Question: I have a table which looks like <URL>

I want to remove the spacing between each set of "Previous" and "Current" cells, but retain it between rows and other columns. Is this possible?
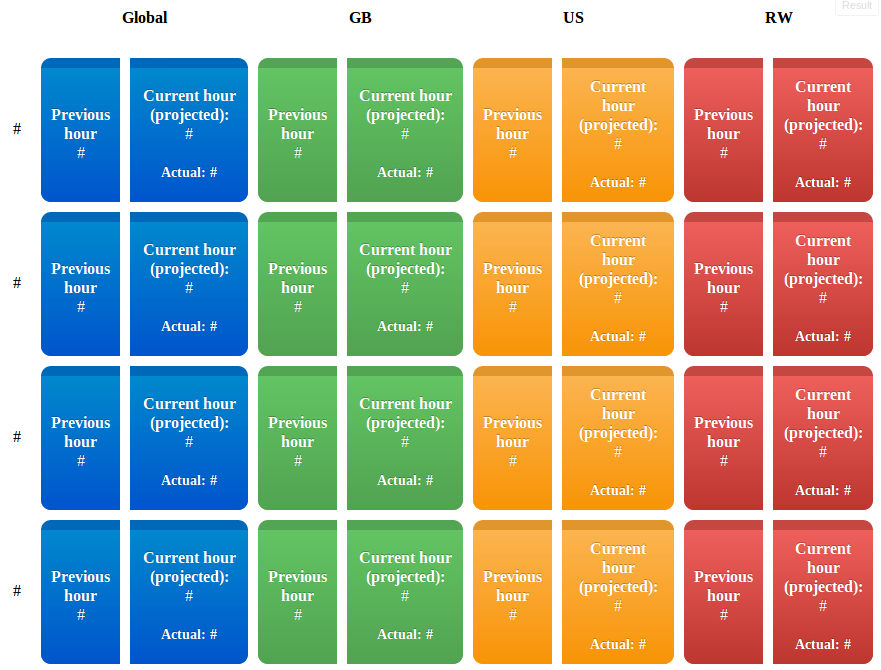
Answer: Fake it with padded cells, and divs inside the cells which get other styles.
See <URL>

Note: your padding on the cells is making the gradients look ugly.